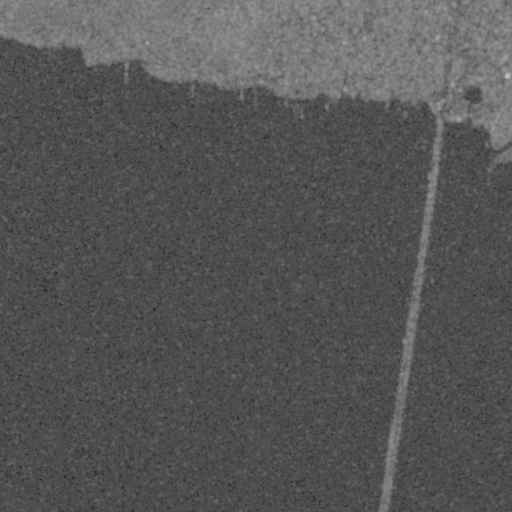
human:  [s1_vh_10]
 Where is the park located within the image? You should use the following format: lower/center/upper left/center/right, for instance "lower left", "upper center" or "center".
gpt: The park is located in the upper right of the image.
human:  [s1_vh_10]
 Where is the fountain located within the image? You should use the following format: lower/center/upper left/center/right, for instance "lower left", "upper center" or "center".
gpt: The fountain is located in the upper right of the image.
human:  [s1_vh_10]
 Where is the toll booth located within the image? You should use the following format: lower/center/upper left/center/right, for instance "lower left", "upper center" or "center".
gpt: The toll booth is located in the upper right of the image.
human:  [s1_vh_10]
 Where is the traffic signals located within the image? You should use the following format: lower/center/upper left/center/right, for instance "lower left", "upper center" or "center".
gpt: The traffic signals is located in the upper right of the image.
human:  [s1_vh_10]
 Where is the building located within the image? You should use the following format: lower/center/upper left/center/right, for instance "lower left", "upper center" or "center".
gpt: The building is located in the upper of the image.
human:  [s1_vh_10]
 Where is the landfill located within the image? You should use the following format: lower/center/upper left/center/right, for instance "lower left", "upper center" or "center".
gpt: There is no landfill in the image.

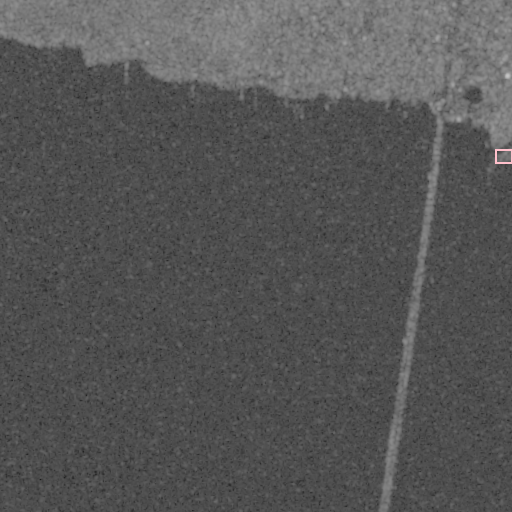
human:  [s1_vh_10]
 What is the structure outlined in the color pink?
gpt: The structure outlined in pink is a park.
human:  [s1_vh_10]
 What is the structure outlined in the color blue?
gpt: There is no blue outline.